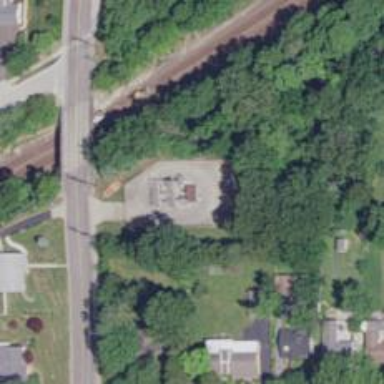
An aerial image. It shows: Substation.